Field crop: maize
Growth stage: 2
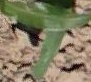
Species: maize